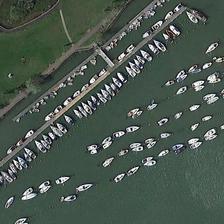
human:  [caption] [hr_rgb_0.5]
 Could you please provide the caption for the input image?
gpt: many boats are in a port near green meadows with several trees .

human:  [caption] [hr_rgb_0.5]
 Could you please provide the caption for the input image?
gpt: a lawn is between the road and the port .

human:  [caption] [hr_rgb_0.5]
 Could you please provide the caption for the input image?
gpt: many boats are in a port near green meadows with several trees .

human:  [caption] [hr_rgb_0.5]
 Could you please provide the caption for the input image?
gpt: many types of boats are close to the port .

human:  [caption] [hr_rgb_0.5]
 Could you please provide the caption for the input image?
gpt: a lawn is between the road and the port .